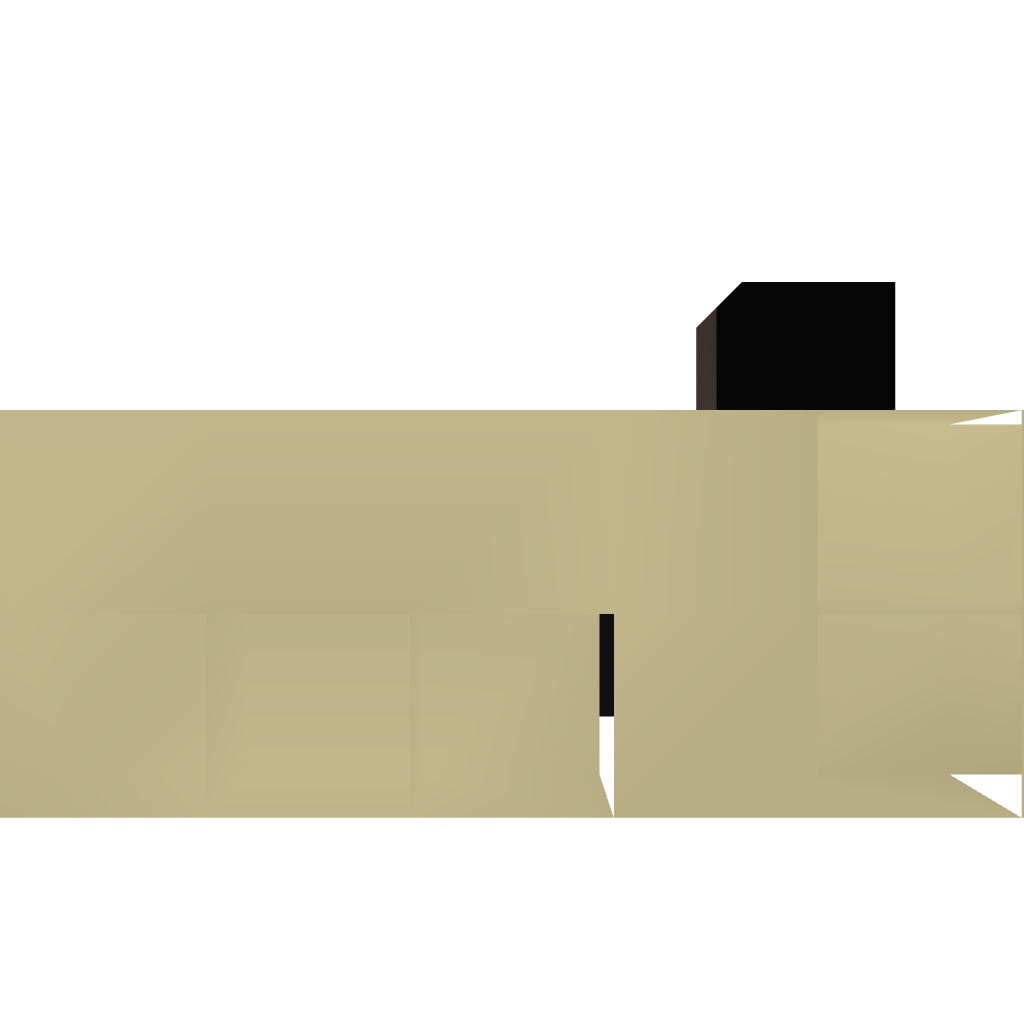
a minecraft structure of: Never Night Cube